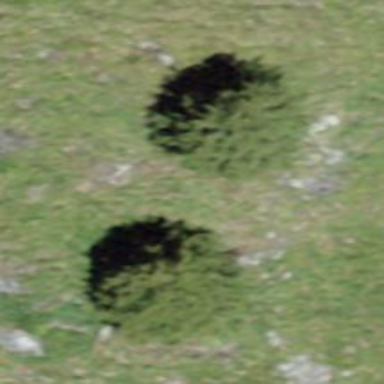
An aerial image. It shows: Needle-leaved tree in natural setting.